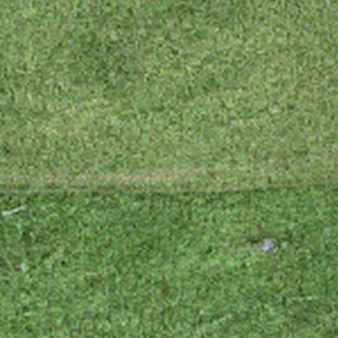
Label: other